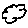
Label: cloud